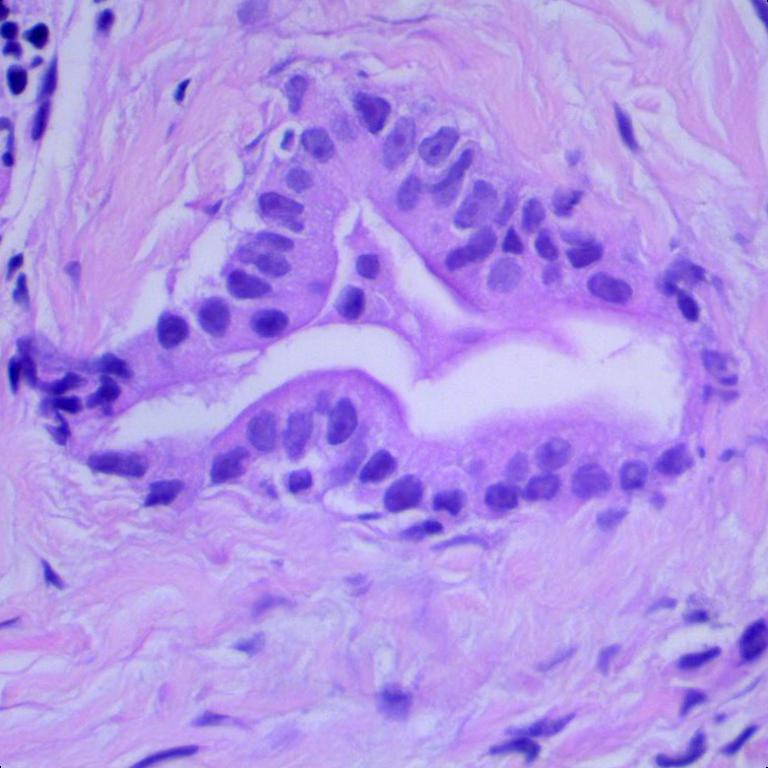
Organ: lung
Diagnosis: adenocarcinomas